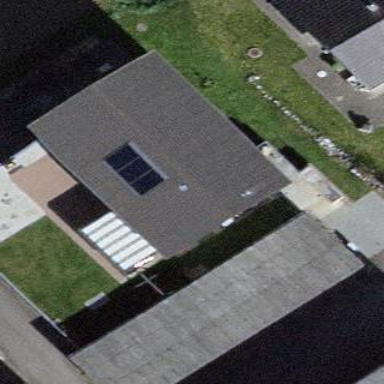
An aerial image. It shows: Group of garages.